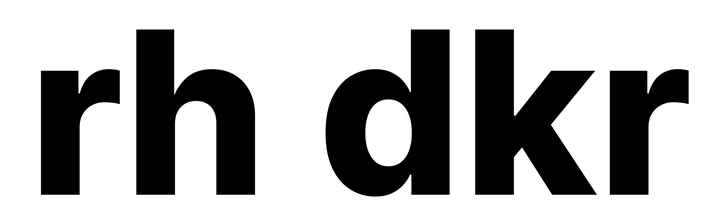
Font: Inter_ExtraBold